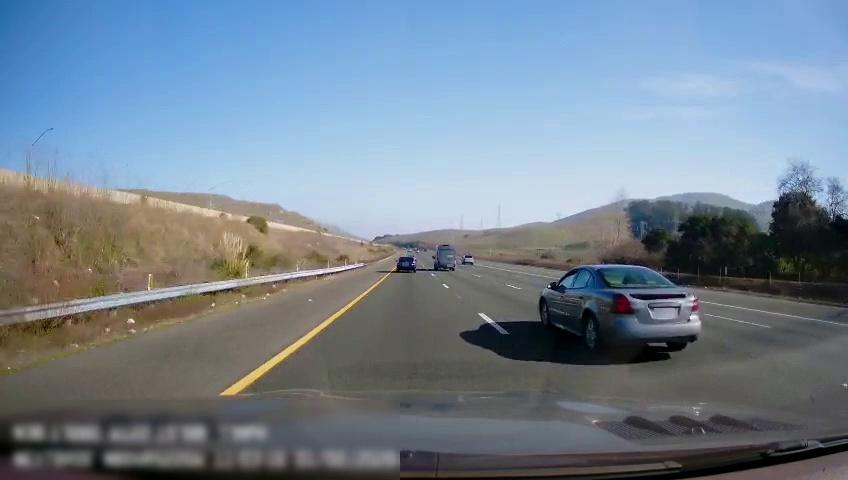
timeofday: Day
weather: Sunny
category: Drivable Space
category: Vehicles | Car
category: Vehicles | Car
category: Vehicles | Van
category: Vehicles | Car
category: Lanes | Alternate Lane
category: Lanes | Alternate Lane
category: Lanes | Alternate Lane
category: Lanes | Current Lane
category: Lanes | Alternate Lane